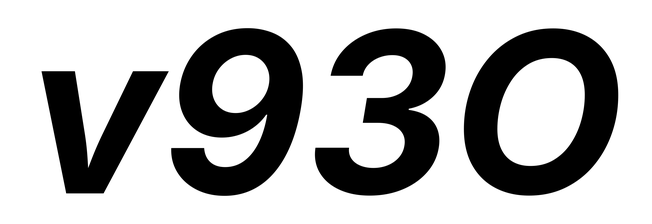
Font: Inter-Italic_Bold_Italic